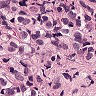
Metastatic tissue present: yes